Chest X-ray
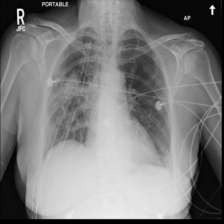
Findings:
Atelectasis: negative
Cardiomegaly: negative
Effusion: positive
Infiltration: negative
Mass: negative
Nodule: negative
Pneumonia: negative
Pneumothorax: negative
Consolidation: negative
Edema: negative
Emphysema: negative
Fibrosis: negative
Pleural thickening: negative
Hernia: negative